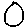
Label: circle